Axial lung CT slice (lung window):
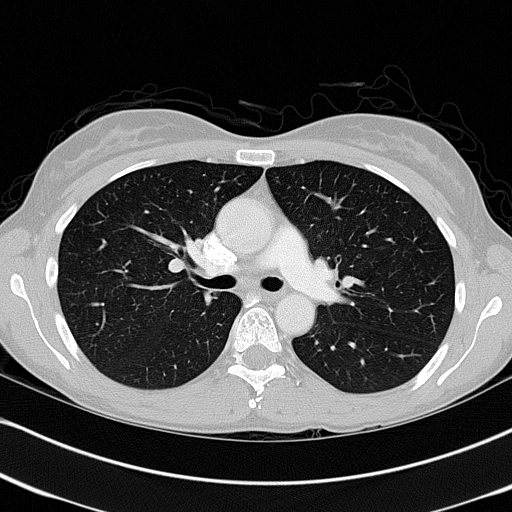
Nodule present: no